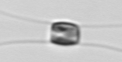
Label: Chaetoceros_similis